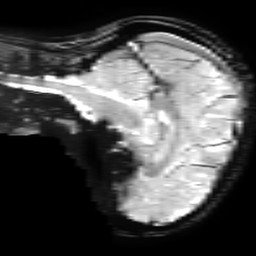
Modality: T2starw
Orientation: sagittal
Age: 23
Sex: female
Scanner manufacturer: ge
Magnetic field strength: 3 T
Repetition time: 0.65 s
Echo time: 0.02 s